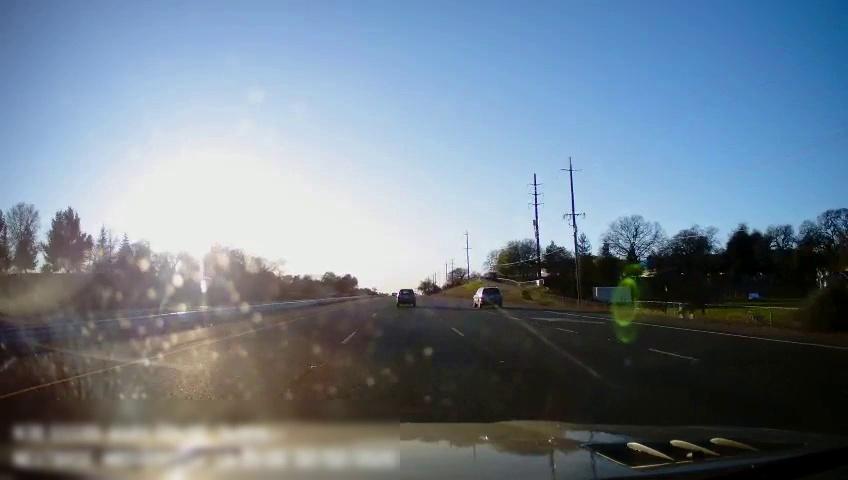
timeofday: Day
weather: Sunny
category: Drivable Space
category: Drivable Space
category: Vehicles | Car
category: Vehicles | Car
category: Lanes | Alternate Lane
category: Lanes | Alternate Lane
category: Lanes | Current Lane
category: Lanes | Current Lane
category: Lanes | Alternate Lane